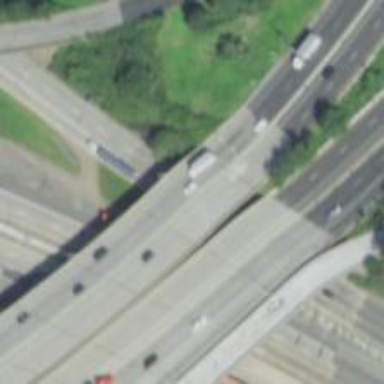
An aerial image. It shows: Urban freeway expressway bridge.